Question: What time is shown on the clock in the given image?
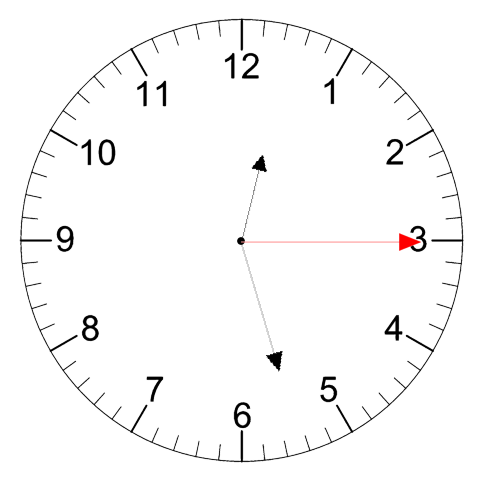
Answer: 12:27:15